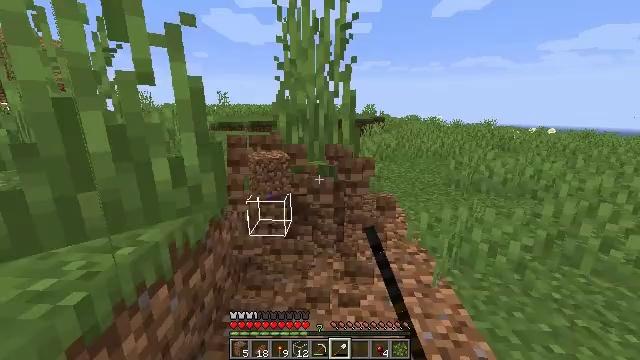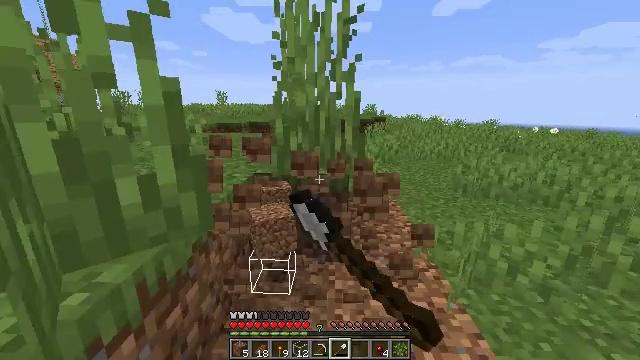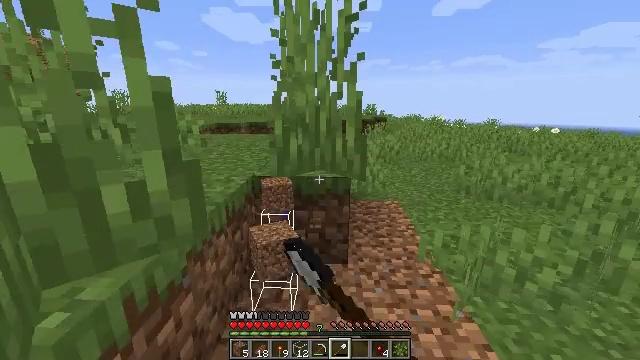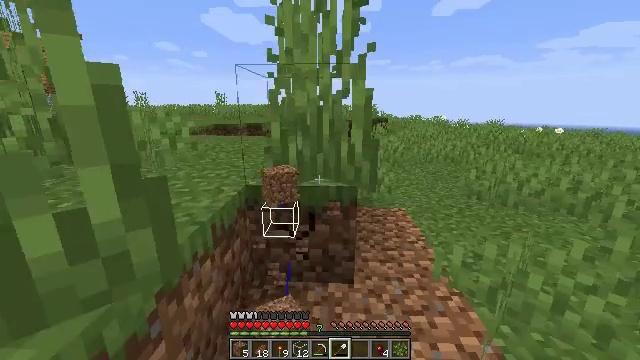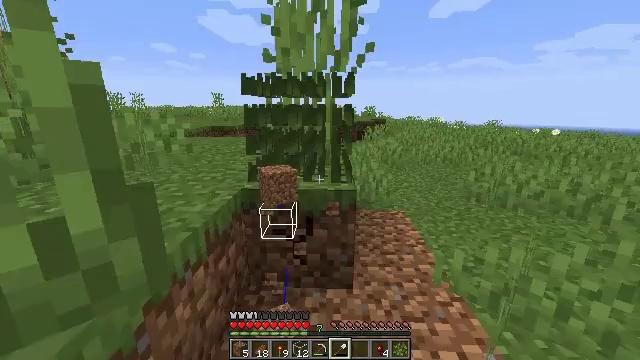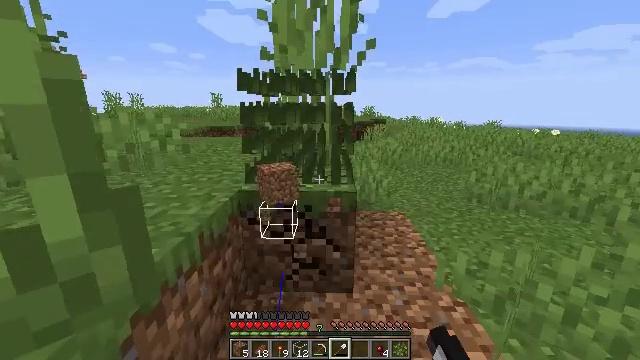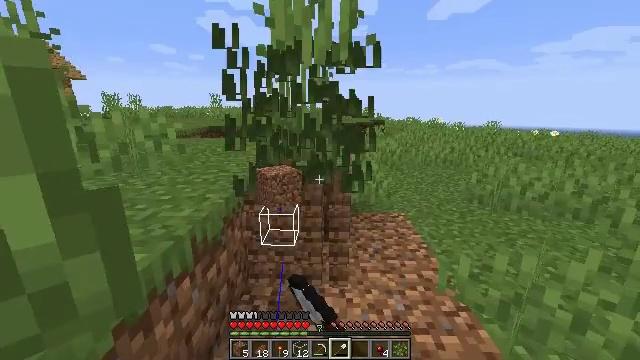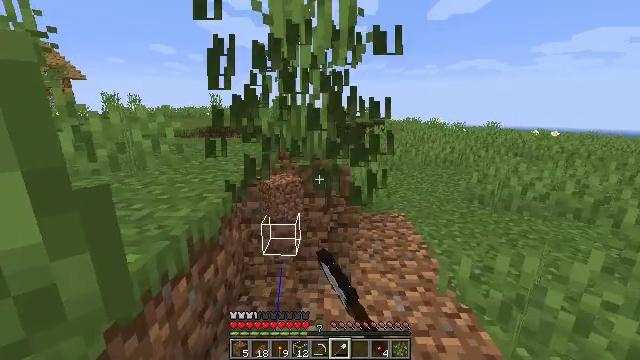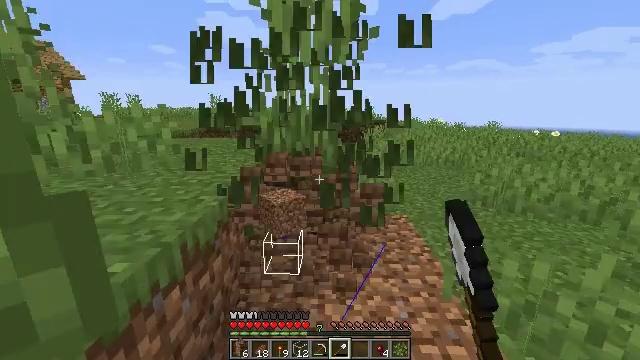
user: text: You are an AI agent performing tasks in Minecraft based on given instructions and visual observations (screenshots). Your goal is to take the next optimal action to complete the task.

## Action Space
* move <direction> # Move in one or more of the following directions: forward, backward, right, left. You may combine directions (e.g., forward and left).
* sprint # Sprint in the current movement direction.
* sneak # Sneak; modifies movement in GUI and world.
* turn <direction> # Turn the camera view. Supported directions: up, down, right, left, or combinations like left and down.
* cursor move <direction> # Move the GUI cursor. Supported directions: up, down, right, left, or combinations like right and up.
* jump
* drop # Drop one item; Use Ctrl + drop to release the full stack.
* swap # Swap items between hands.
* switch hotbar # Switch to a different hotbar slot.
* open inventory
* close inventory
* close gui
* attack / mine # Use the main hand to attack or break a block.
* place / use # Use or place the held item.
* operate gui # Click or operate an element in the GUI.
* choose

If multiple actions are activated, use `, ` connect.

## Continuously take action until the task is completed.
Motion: motion action
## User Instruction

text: Collect tall grass by breaking it.
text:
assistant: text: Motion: move forward, attack / mine
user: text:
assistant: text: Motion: move forward, attack / mine
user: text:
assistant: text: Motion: move forward, attack / mine
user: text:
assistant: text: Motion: attack / mine
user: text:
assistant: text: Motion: attack / mine
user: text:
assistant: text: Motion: attack / mine
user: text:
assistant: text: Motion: attack / mine
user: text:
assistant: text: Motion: move forward, attack / mine
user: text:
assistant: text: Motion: attack / mine